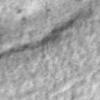
Label: no_change